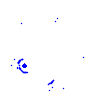
Particle: kaon